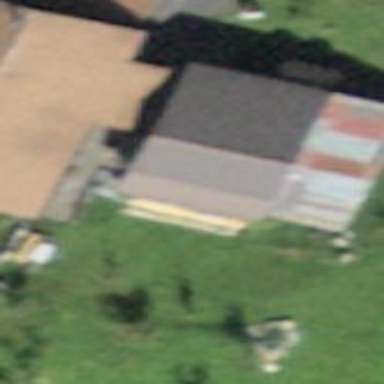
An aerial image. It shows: Barn.